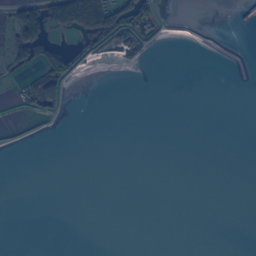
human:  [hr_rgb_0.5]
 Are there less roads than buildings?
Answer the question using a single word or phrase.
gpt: no

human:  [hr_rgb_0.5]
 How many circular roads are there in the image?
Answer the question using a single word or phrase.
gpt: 0

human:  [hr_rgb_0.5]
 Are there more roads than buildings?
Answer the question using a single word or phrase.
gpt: yes

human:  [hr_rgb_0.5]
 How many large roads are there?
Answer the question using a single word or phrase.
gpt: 0

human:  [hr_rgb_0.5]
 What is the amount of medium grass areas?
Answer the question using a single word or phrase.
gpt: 8

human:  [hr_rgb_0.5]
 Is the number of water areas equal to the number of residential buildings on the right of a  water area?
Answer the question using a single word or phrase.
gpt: no

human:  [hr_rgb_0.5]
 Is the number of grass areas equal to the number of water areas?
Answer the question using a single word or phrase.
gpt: no

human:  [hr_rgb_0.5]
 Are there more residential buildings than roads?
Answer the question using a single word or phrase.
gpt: no

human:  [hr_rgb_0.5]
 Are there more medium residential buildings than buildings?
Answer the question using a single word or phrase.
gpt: no

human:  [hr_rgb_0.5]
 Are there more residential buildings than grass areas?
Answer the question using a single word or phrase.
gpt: no

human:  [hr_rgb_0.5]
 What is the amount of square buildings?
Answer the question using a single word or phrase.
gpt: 1

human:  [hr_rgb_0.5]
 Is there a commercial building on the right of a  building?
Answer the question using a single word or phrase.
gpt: no

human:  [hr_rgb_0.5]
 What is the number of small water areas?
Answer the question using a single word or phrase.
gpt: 5

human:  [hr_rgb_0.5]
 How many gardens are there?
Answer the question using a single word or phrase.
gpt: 1

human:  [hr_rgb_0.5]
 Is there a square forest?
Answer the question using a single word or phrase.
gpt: no

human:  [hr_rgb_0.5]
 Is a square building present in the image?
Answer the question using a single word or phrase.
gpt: yes

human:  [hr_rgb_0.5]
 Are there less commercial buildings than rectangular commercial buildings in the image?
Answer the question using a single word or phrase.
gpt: no

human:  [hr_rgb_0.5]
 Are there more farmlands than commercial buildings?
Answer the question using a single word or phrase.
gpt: yes

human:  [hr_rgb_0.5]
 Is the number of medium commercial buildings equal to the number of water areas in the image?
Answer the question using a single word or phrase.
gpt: no

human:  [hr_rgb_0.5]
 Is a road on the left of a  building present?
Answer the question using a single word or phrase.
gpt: yes

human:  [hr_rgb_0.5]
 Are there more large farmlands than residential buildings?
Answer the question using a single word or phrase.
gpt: yes

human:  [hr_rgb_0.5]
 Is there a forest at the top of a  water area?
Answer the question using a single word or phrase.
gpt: yes

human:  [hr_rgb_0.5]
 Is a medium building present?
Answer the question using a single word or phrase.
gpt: no

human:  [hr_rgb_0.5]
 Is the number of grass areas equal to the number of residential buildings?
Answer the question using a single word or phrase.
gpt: no

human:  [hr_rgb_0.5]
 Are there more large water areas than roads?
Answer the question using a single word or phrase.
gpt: no

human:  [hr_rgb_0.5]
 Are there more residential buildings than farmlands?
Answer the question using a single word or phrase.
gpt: no

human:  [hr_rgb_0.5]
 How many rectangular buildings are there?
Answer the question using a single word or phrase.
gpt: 7

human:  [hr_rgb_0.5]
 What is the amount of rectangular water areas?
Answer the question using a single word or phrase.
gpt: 3

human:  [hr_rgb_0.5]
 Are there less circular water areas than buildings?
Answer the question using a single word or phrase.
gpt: yes

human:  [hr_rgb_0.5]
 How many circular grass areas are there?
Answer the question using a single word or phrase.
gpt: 0

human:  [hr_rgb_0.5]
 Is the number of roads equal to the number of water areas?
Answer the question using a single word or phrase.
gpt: no

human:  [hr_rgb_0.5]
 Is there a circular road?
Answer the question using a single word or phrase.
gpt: no

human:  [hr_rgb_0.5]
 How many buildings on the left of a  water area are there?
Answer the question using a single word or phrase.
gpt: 19

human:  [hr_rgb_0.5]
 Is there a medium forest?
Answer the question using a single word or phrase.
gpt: yes

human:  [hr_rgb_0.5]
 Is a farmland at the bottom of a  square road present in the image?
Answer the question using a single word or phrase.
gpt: no

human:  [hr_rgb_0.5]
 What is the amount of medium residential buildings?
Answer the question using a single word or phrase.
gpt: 0